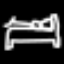
Label: bed